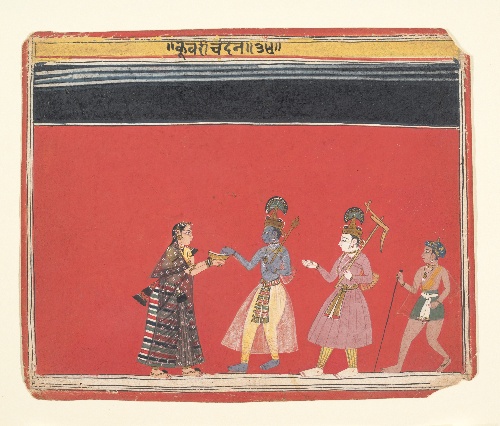
Date: ca. 1650
Object type: Folio
Classification: Paintings
Medium: Ink and opaque watercolor on paper
Culture: India (Madhya Pradesh, Malwa)
Dimensions: 6 3/4 x 8 3/16 in. (17.1 x 20.8 cm)
Department: Asian Art
Credit line: Gift of Paul E. Manheim, 1974
Accession year: 1974
Repository: Metropolitan Museum of Art, New York, NY
Tags: Men|Women|Krishna